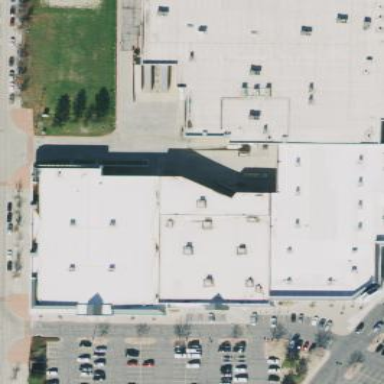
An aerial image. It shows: Building.